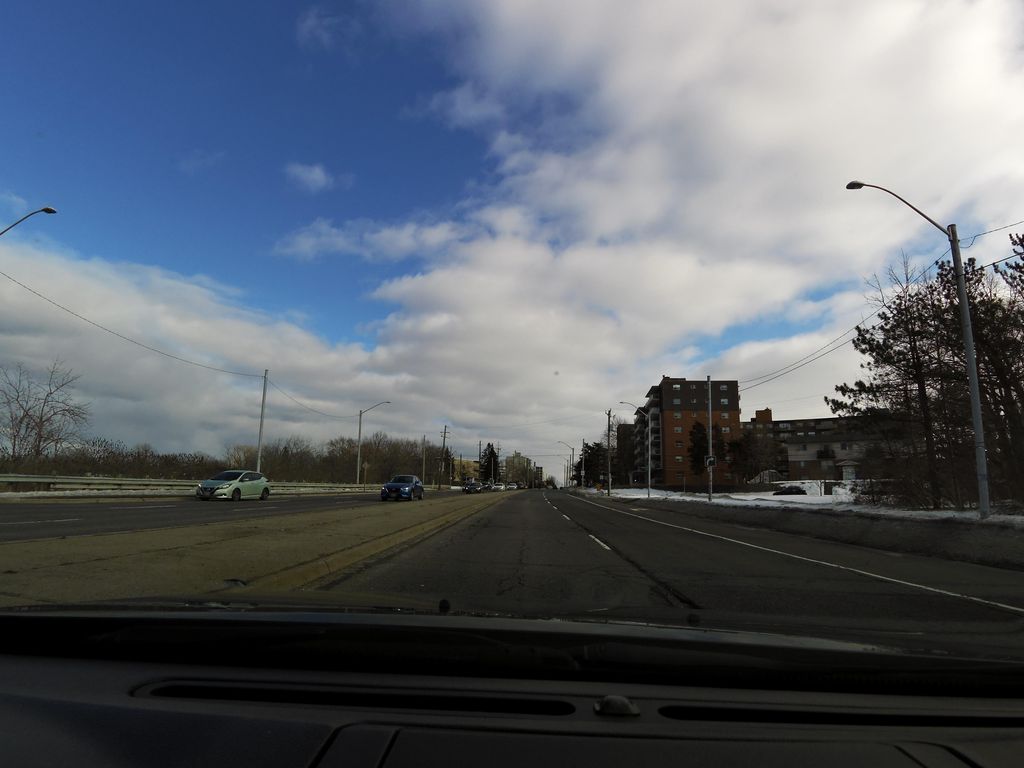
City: hamilton